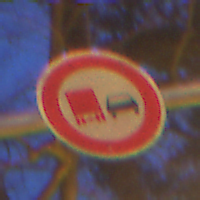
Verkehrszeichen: UeberholverbotKraftfahrzeuge
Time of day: Night
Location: Outdoor (Urban)
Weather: Clear
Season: NotSpecified
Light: Artificial